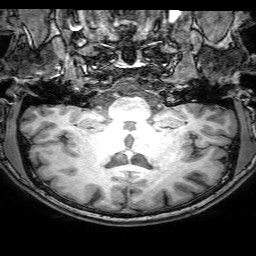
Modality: T1w
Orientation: sagittal
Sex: male
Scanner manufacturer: philips
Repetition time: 0.008071 s
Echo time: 0.00369 s